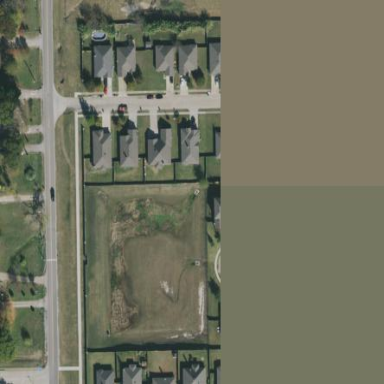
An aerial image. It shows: Grassy plot in green zone.